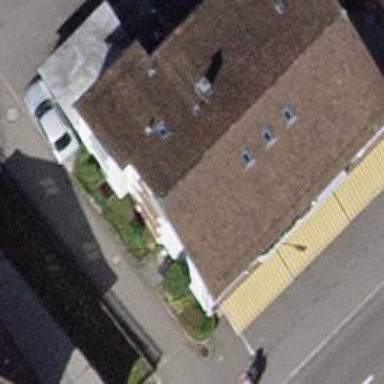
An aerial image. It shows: Beauty shop.